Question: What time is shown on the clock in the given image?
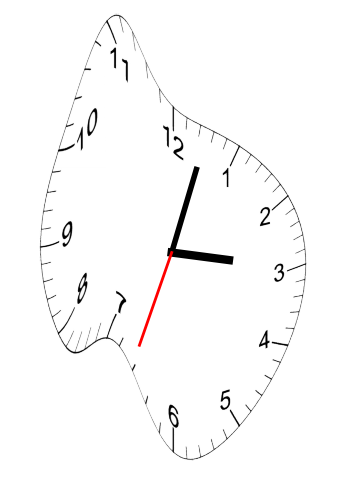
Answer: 03:02:33